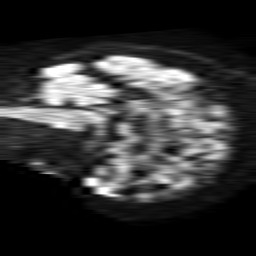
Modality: TRACE
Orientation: sagittal
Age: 46
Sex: female
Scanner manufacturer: philips
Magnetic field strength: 1.5 T
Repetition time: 4.6 s
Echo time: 0.09059 s